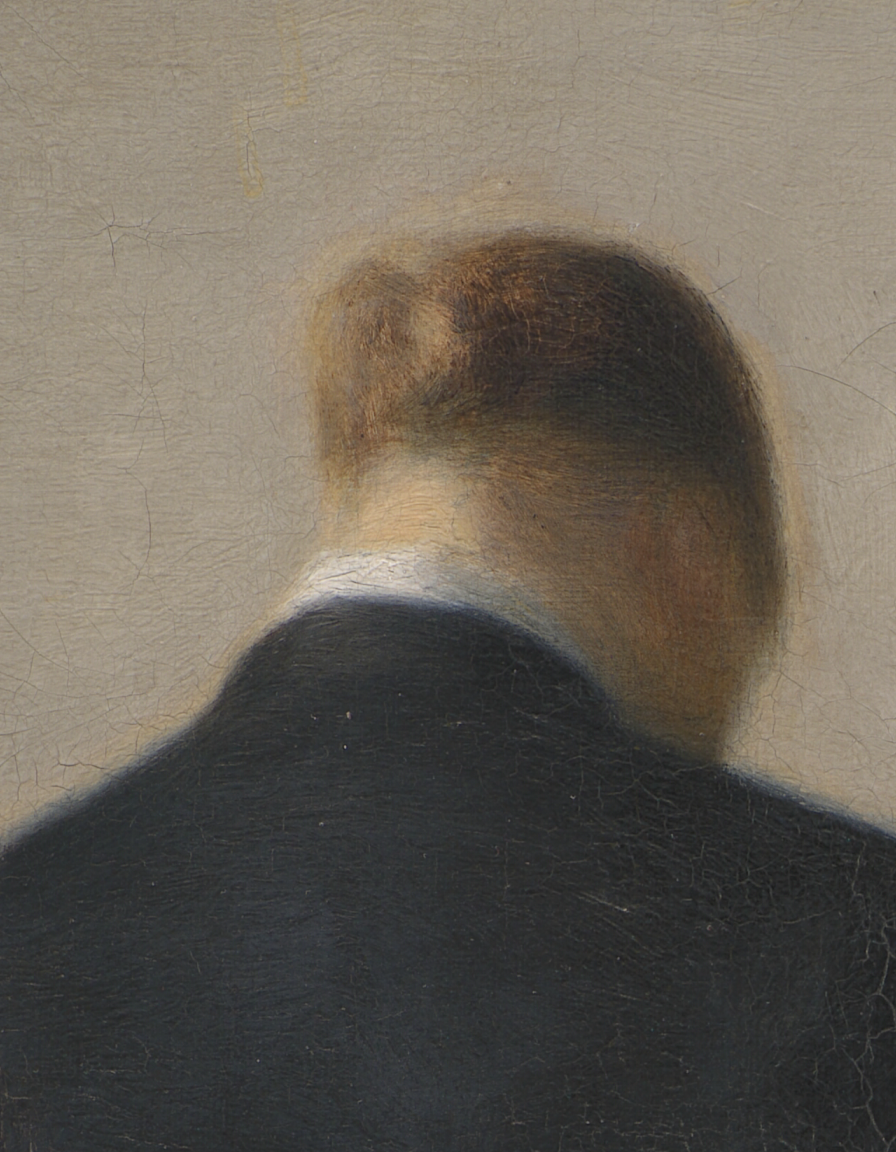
portrait painting, close up, bright diffused light, woman in dark dress with white apron seen from behind, short reddish hair, head turned slightly down, plain pale beige wall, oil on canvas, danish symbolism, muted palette